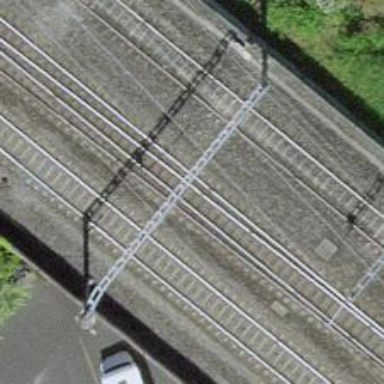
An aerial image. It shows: Railway switch.